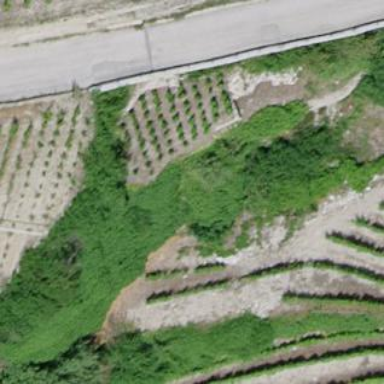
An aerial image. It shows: Vineyard where grapes are grown.